Question: I don't know how to add icons to a drawer.
Here is where I need the images (highlight in red):

I have being following this tutorial.
<URL>
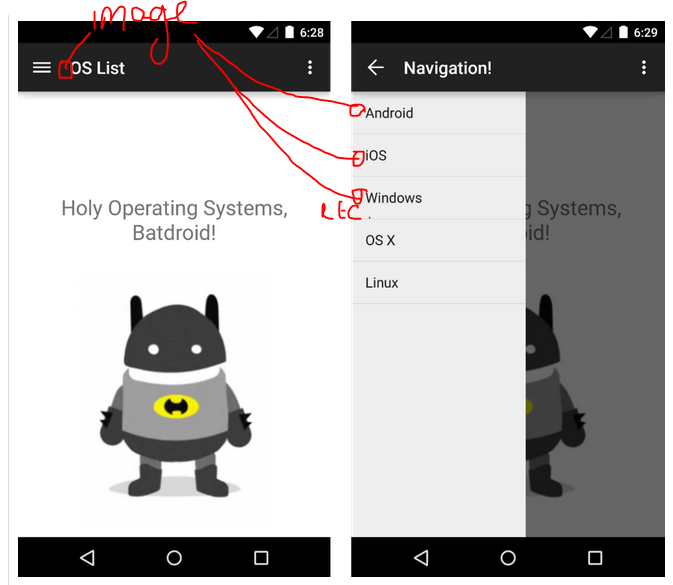
Answer: You should change navList adapter to customize each row. Then you can create customize layout for row item, and you can add icon or whatever. In this tutorial teach how to did it:
- <URL>
For add icon in the action bar, there are several methods, one of this is customize action bar layout with a xml view, like this:
'''
View actionBarView = getLayoutInflater().inflate(R.layout.action_bar_custom_view, null);
actionBar.setCustomView(actionBarView);
actionBar.setDisplayOptions(ActionBar.DISPLAY_SHOW_CUSTOM);
'''